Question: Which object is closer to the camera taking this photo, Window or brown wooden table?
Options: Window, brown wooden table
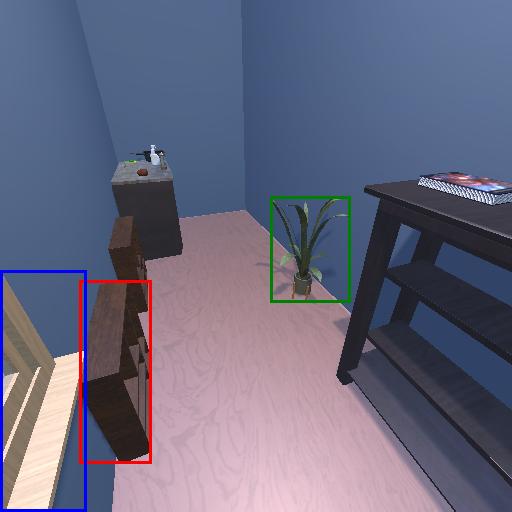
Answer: Window